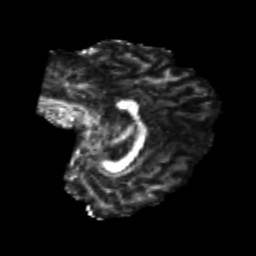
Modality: FA
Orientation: sagittal
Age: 25
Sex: female
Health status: healthy
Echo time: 0.074 s